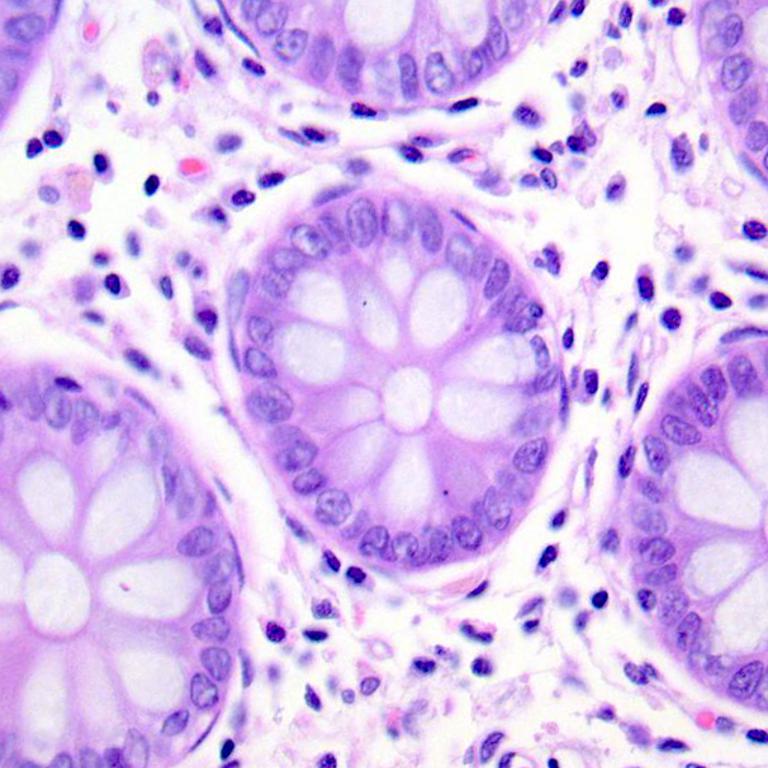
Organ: colon
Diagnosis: benign